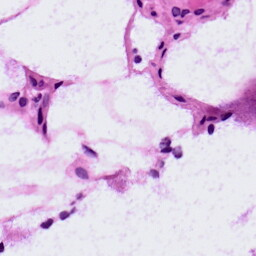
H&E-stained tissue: LymphNode